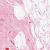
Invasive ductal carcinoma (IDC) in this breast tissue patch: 0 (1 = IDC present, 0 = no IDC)